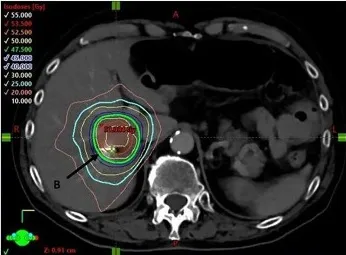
Dose distribution of the stereotactic body of radiotherapy (50 Gy in five fractions) of lesion.
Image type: radiology (ct)